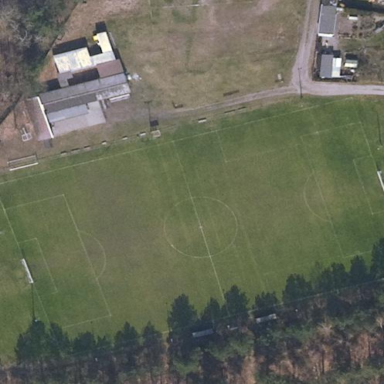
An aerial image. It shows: Soccer pitch designated for leisure and sports activities.